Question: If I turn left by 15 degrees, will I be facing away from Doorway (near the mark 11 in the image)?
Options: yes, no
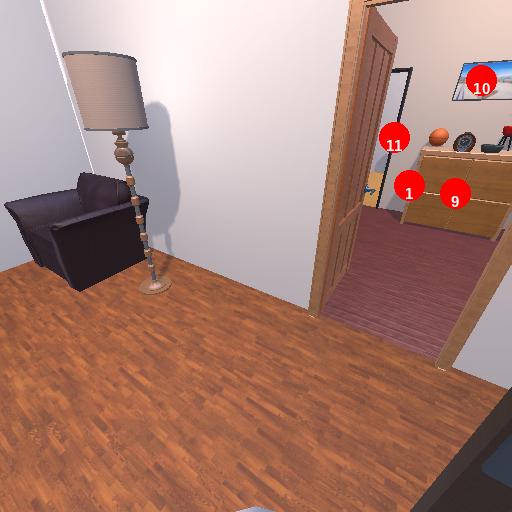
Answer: yes